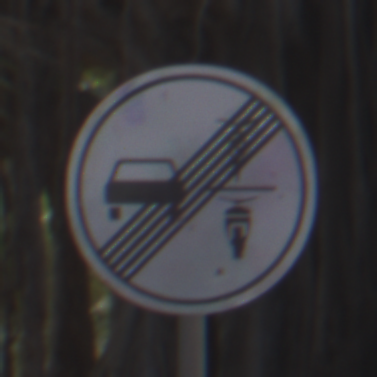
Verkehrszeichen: EndeVerbotUeberholenEinspurigeFahrzeuge
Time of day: MorningAfternoon
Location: Outdoor (Suburban)
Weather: PartlyCloudy
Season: NotSpecified
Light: Natural